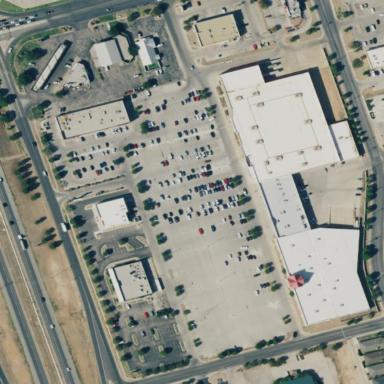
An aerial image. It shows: Retail area.